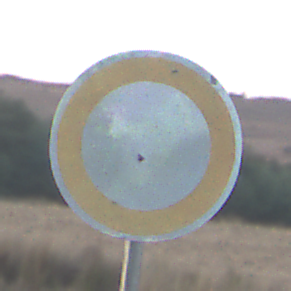
Verkehrszeichen: VerbotFahrzeugeAllerArt
Umgebung: Outdoor, Nature
Tageszeit: SunriseSunset
Wetter: Clear
Licht: Natural
Jahreszeit: Winter
Kontrast: LowContrast